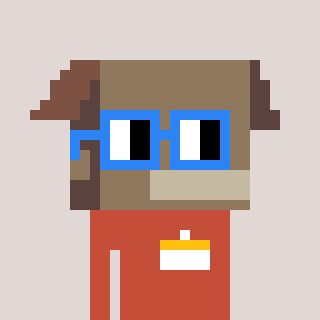
a pixel art character with square blue glasses, a box-shaped head and a rust-colored body on a warm background